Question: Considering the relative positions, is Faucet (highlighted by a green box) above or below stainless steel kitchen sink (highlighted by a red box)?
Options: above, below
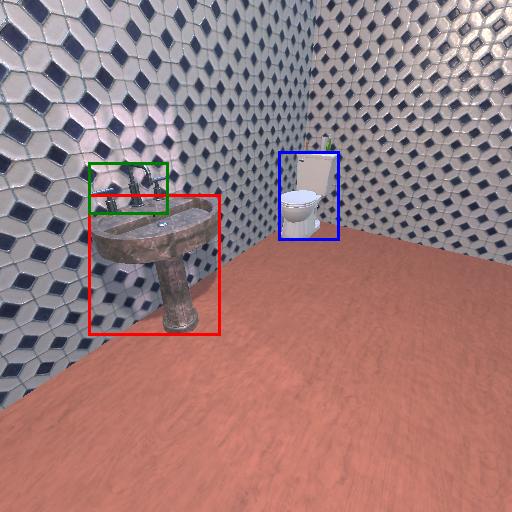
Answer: above